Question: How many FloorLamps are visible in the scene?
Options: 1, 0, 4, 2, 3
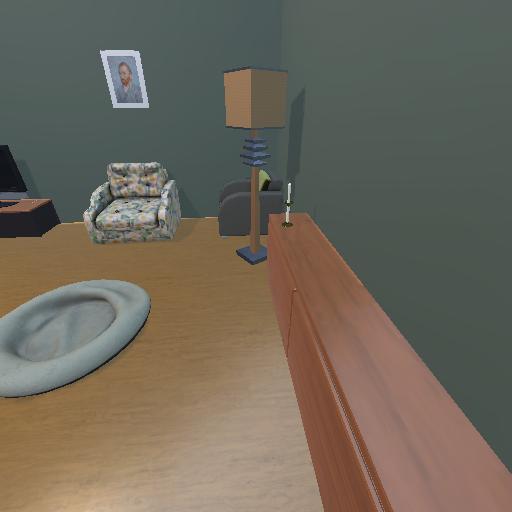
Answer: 1